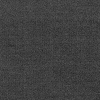
Atmospheric dust classification: dusty